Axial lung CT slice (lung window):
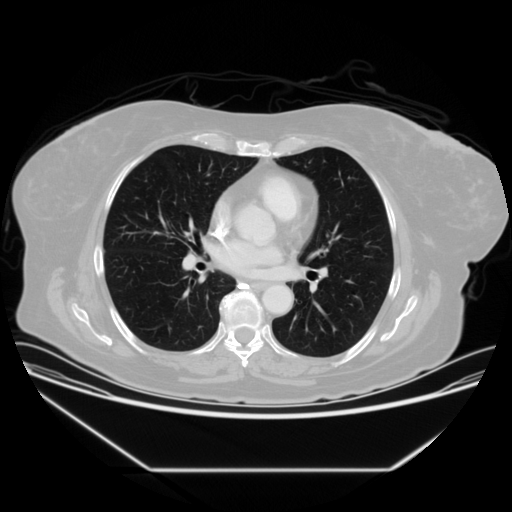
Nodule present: no